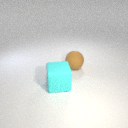
large cyan rubber cube to the left of large brown rubber sphere